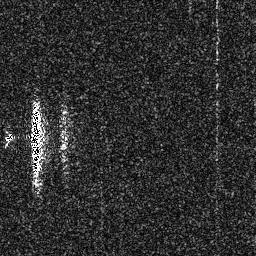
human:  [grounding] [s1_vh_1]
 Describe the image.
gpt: In the satellite image, there is  <ref>1 medium ship </ref> <box>[[10, 37, 17, 69, 0]]</box> located at left.